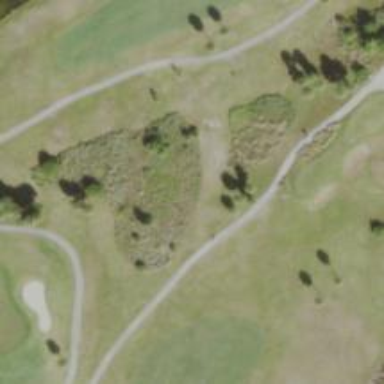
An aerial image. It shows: Pathway for golfing.